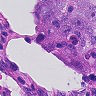
Metastatic tissue present: yes